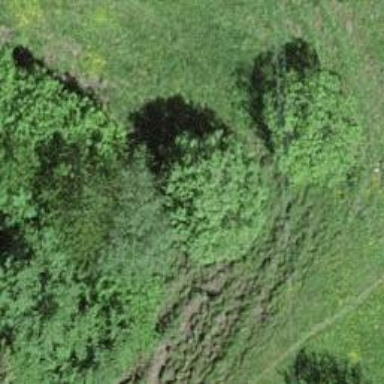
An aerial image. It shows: Single tag "natural: tree."